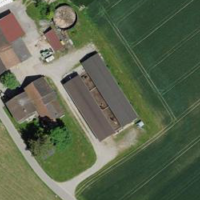
EUNIS habitat code: 25
Species observed at this site:
Malva sylvestris